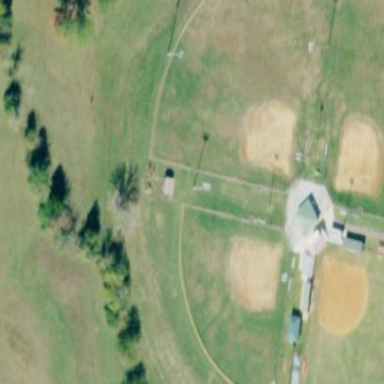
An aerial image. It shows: Softball pitch for leisure and sport activities.